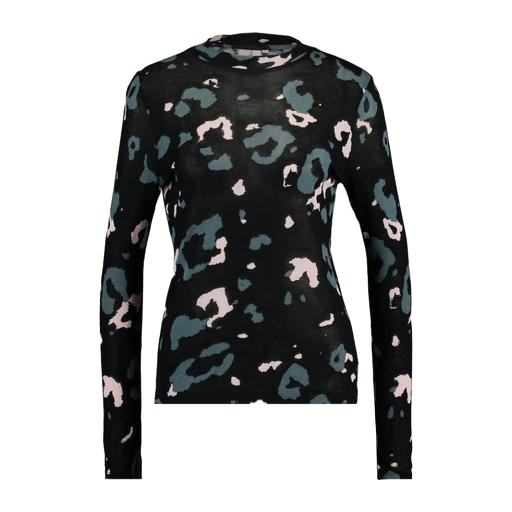
black petite printed mock-neck top only macy, black animal-print sleep top, black leopard-print shirt, white background